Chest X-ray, AP view. Patient: 67 years old, sex F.
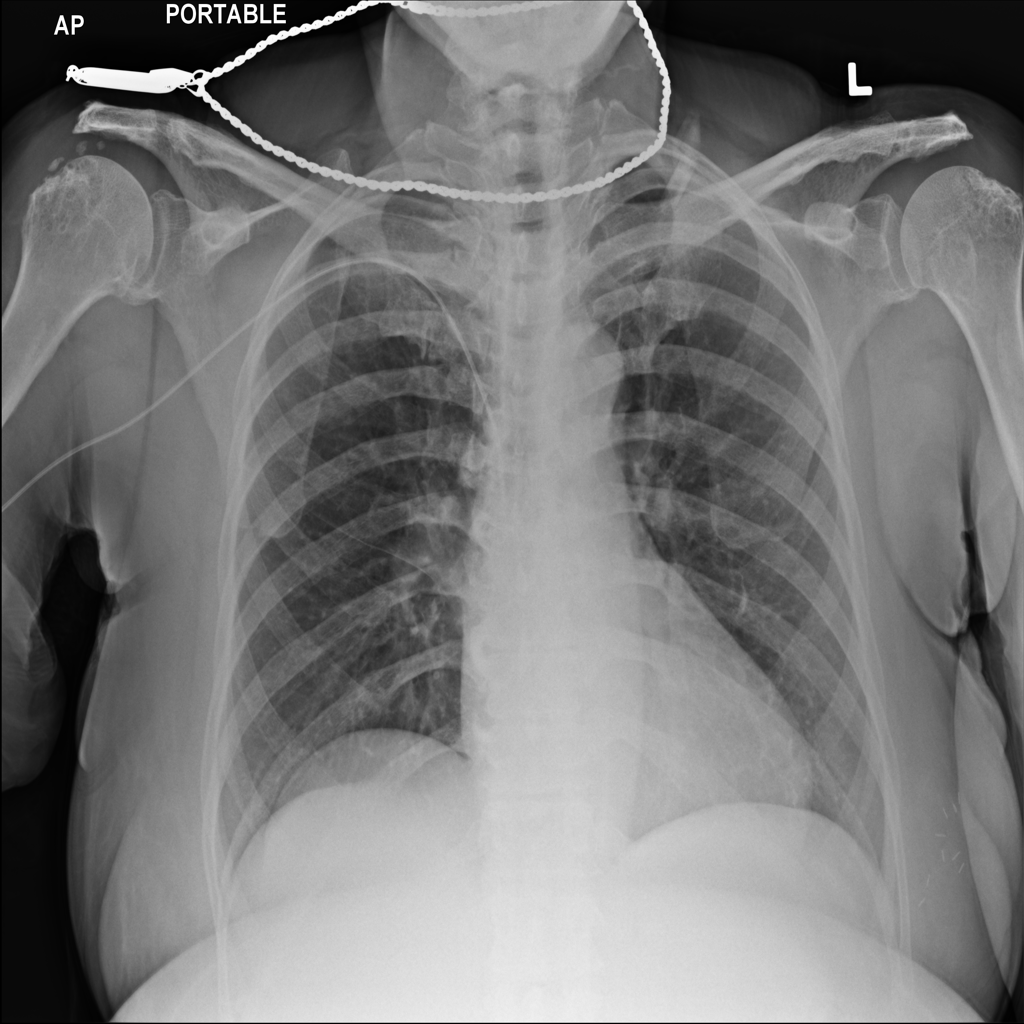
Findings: No Finding